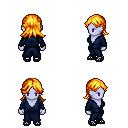
a pixel art fantasy rpg character, female body template, dark elf, purple skin, blue robe, metal pants, light blonde loose hair, ghillies, four views (front, back, left, right), 2x2 character sprite sheet, small pixel art, hard edges, no anti-aliasing